Aerial crown-view tile of a tropical tree (Barro Colorado Island, Panama), acquired 20241014:
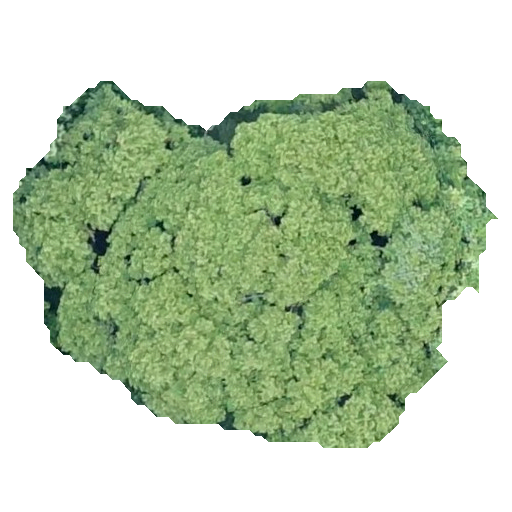
Species: Hymenaea courbaril
GBIF accepted scientific name: Hymenaea courbaril
Crown area: 202.424 m²